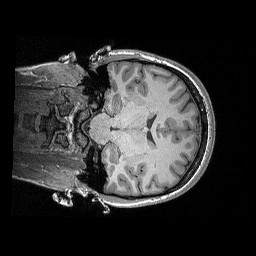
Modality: T1w
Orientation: coronal
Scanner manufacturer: siemens
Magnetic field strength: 3 T
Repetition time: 2.3 s
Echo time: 0.00298 s